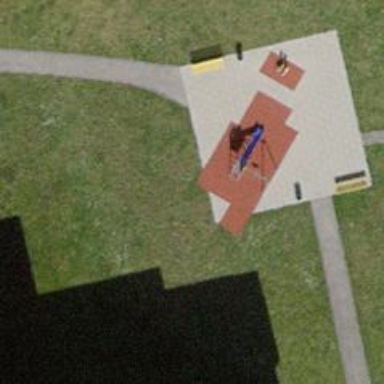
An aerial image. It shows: Playground area for leisure activities on the land.